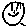
Label: smiley face